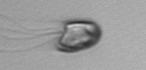
Label: flagellate_morphotype1